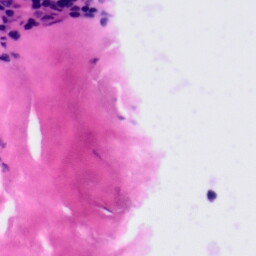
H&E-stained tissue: Tonsil